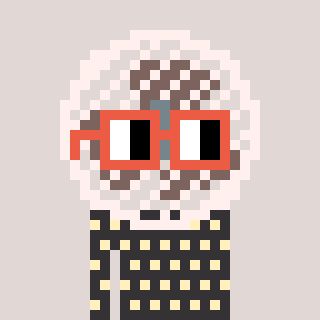
a pixel art character with square orange glasses, a fan-shaped head and a grayscale-colored body on a warm background